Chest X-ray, AP view. Patient: 66 years old, sex F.
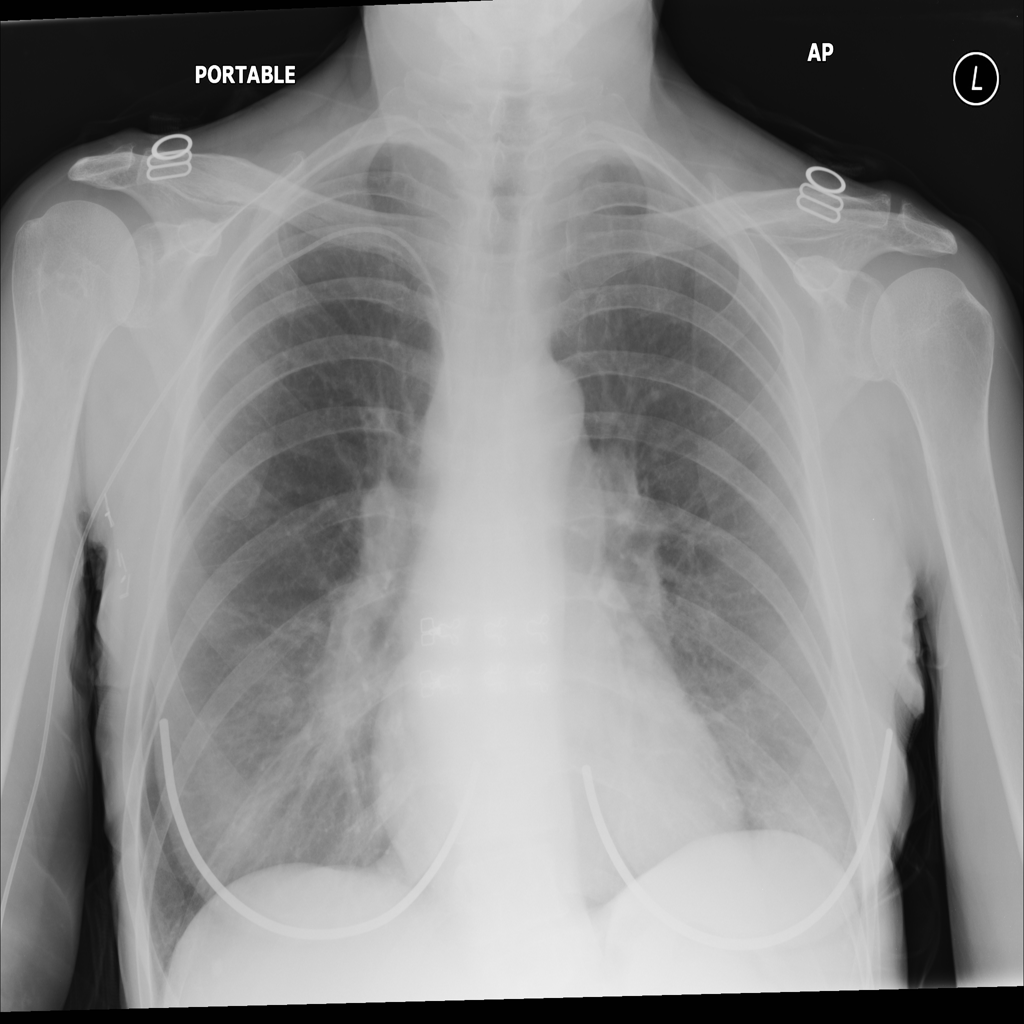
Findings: No Finding